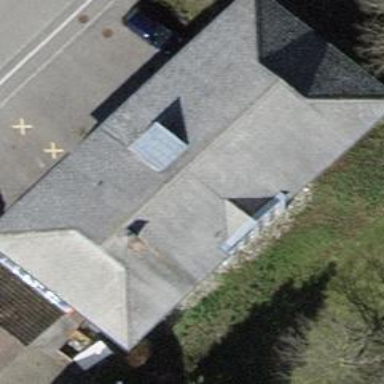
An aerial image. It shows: School building.